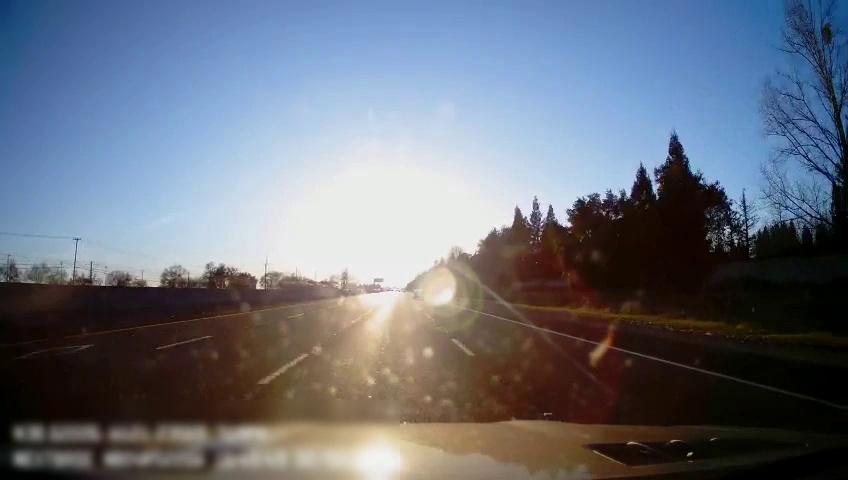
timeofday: Day
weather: Sunny
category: Drivable Space
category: Vehicles | Car
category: Lanes | Alternate Lane
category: Lanes | Alternate Lane
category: Lanes | Current Lane
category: Lanes | Current Lane
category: Lanes | Alternate Lane